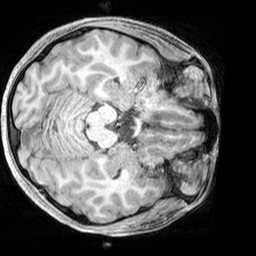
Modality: T1w
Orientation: axial
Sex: female
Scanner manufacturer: siemens
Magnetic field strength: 3 T
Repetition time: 2.3 s
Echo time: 0.00226 s